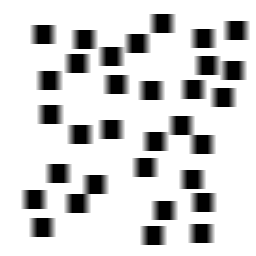
Squares: 32
Triangles: 0
Stars: 0
Total shapes: 32